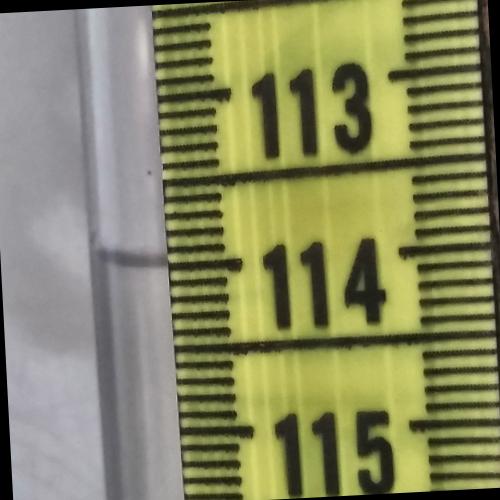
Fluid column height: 114.0 cm